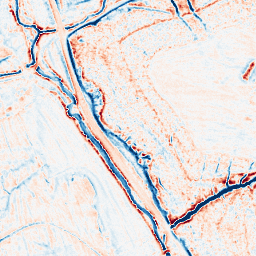
Category: edge_preserving
Decomposition family: anisotropic_diffusion
Decomposition parameters: iterations: 50
kappa: 100
gamma: 0.05
Upsampling method: sinc_hamming
Upsampling parameters: scale: 2
kernel_size: 4
Upsampling scale: 2